Field crop: maize
Growth stage: 1
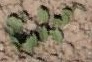
Species: convolvulus